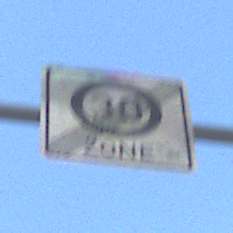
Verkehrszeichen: EndeZone30
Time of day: MorningAfternoon
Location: Outdoor (Suburban)
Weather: PartlyCloudy
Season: NotSpecified
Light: Natural